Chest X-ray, PA view. Patient: 49 years old, sex M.
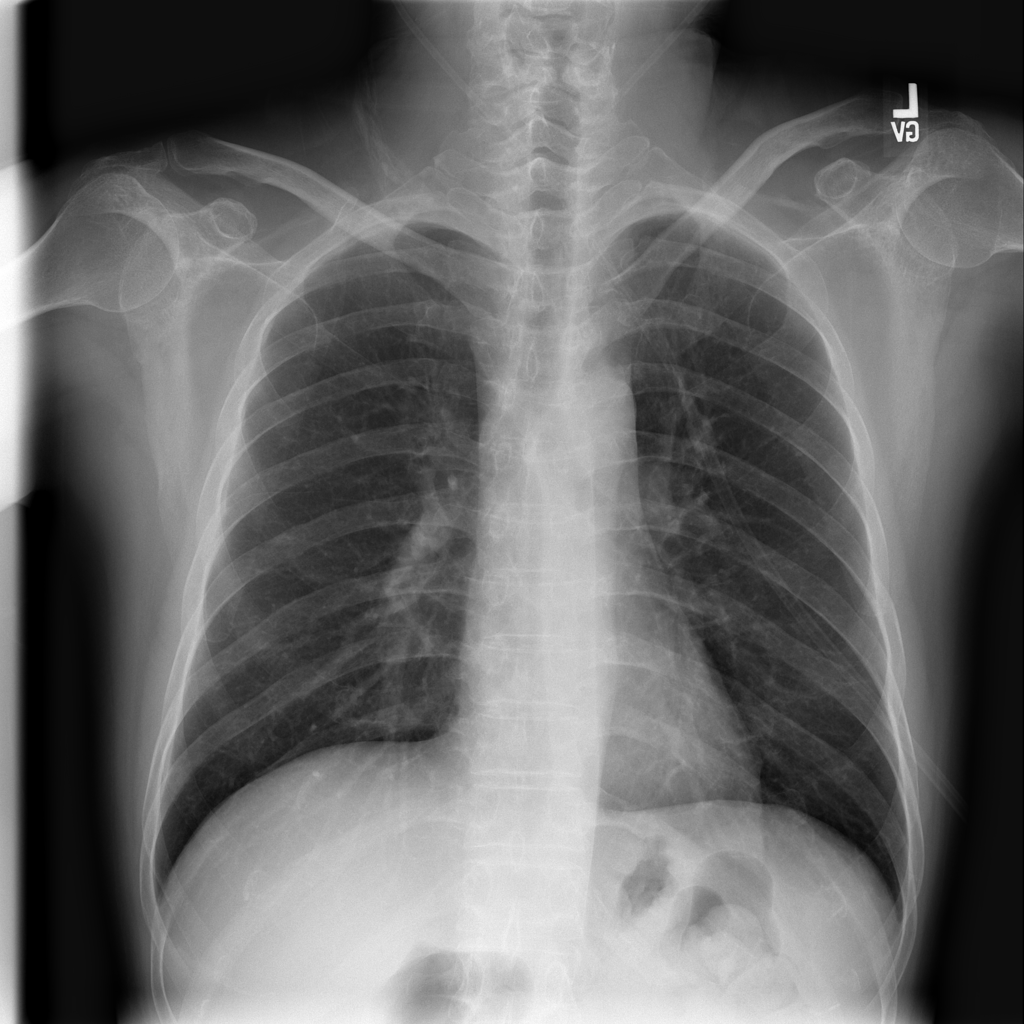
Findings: No Finding